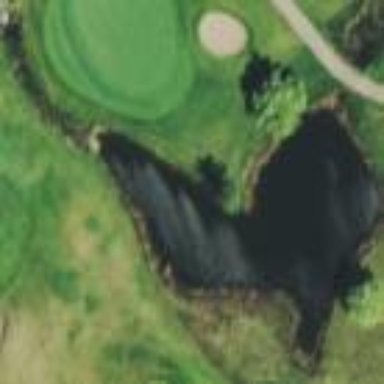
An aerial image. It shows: Water hazard on golf course. The hazard is natural water feature.